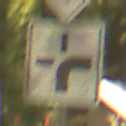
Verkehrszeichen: VerlaufVorfahrtsstrasse3
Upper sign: Vorfahrtsstrasse
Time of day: Midday
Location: Outdoor (Nature)
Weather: PartlyCloudy
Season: NotSpecified
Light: Natural